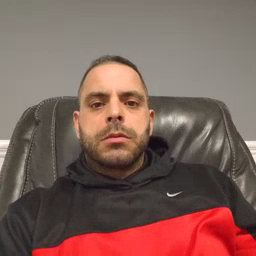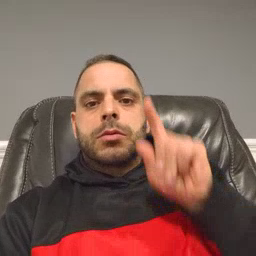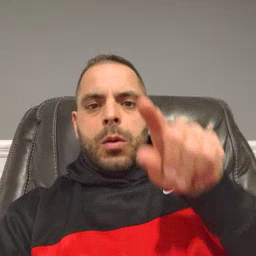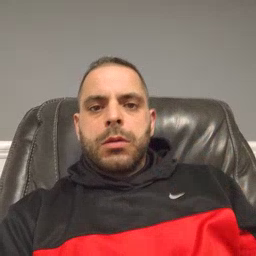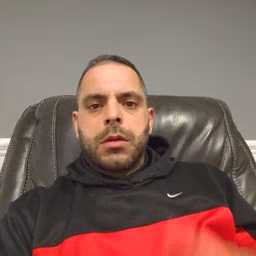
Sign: go